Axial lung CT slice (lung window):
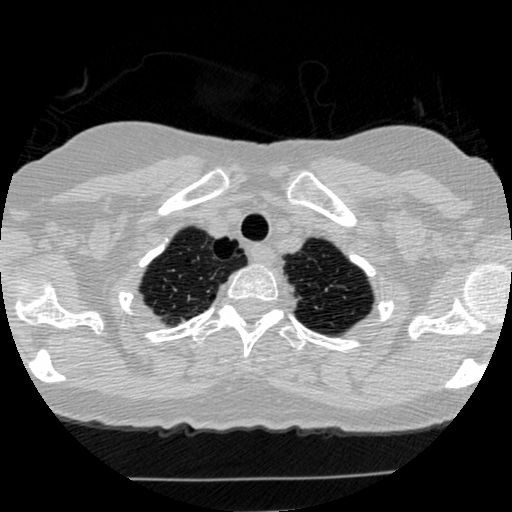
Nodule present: no